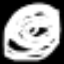
Label: frog